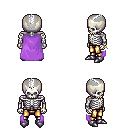
a pixel art fantasy rpg character, male body template, skeleton, lavender cape, gold greaves, white short mohawk hairstyle, bracelets, metal boots, four views (front, back, left, right), 2x2 character sprite sheet, small pixel art, hard edges, no anti-aliasing